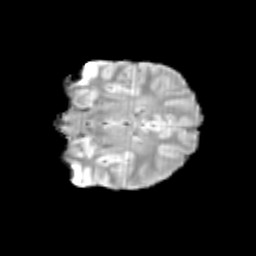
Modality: T2w
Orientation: coronal
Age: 12
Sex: male
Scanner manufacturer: siemens
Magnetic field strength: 3 T
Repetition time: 3.8 s
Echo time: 0.07 s